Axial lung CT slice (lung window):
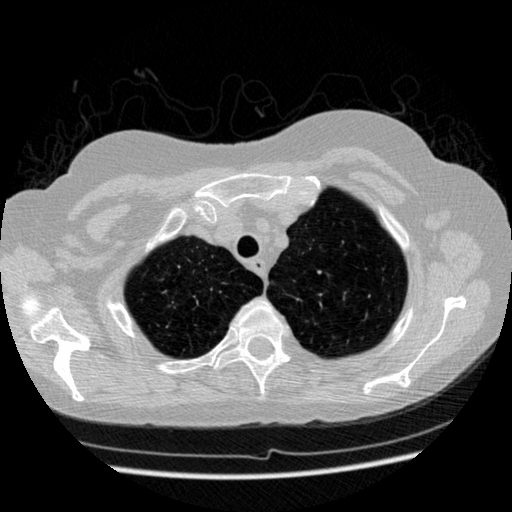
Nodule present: no